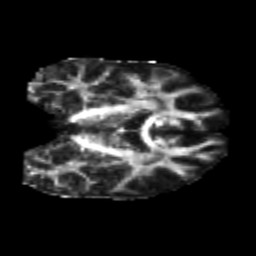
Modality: FA
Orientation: coronal
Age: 24
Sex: male
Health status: healthy
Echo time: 0.074 s